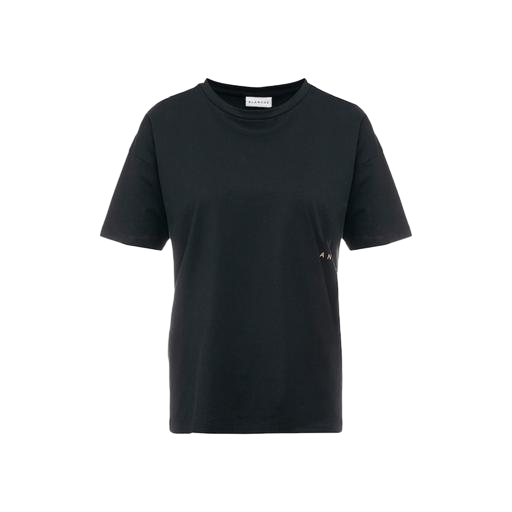
boxy fit t-shirt, boxy t-shirt, black boxy t-shirt, white background